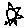
Label: sun